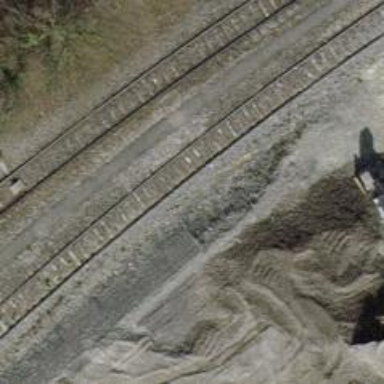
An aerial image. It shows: Single railway spur track.